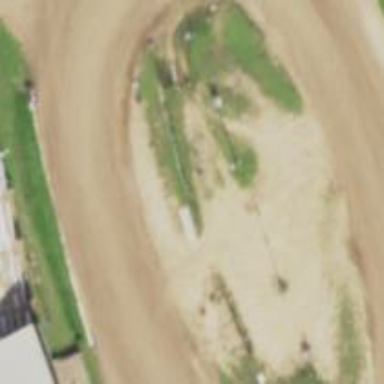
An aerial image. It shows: Raceway for motor sports.